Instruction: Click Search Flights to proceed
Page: home
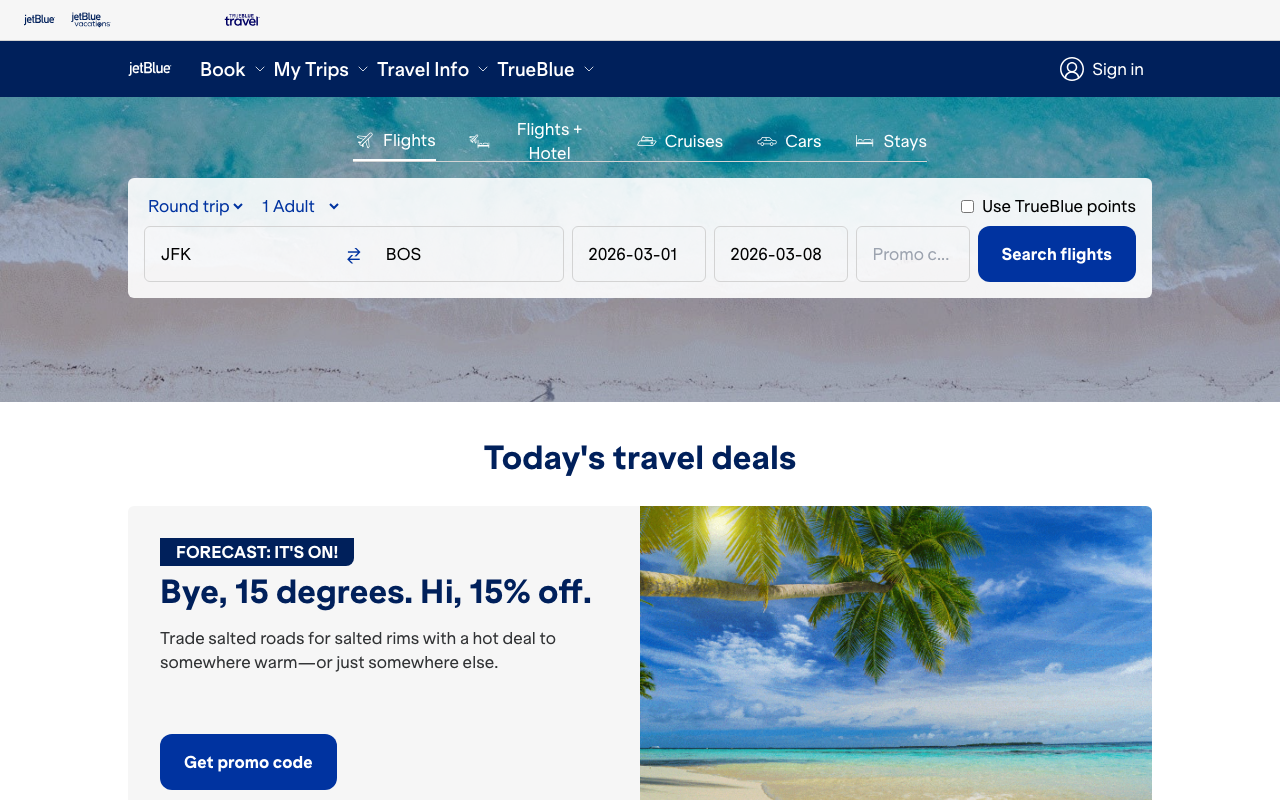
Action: click